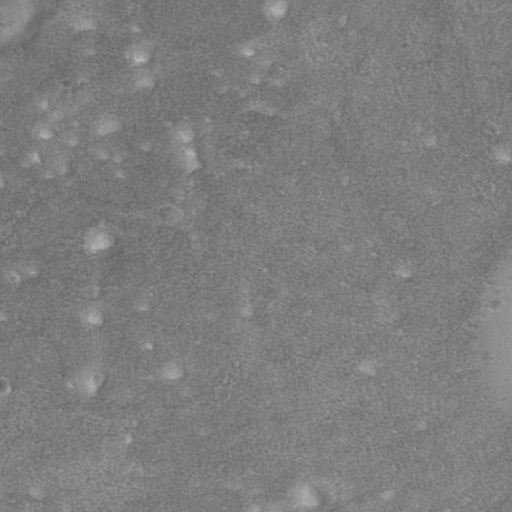
Classes present: Background, Cone